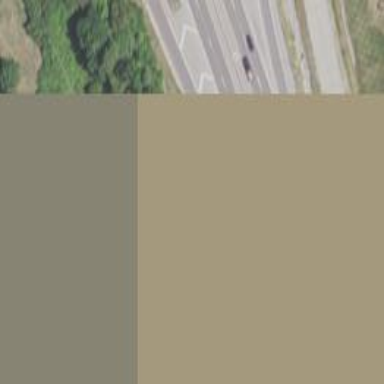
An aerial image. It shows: Trunk link highway.